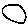
Label: circle